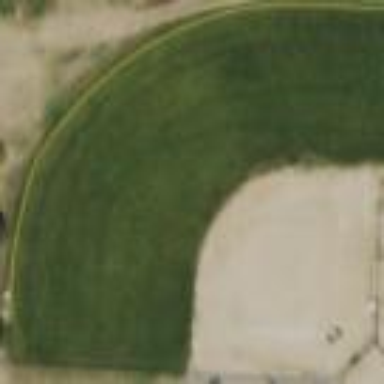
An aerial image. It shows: Baseball pitch for leisure land activities.